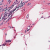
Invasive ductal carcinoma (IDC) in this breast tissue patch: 0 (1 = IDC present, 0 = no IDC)